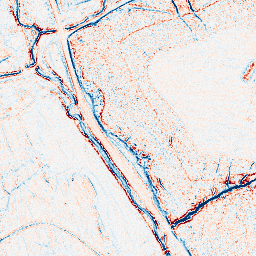
Category: edge_preserving
Decomposition family: anisotropic_diffusion
Decomposition parameters: iterations: 5
kappa: 50
gamma: 0.15
Upsampling method: cubic_catmull_rom
Upsampling parameters: scale: 8
Upsampling scale: 8